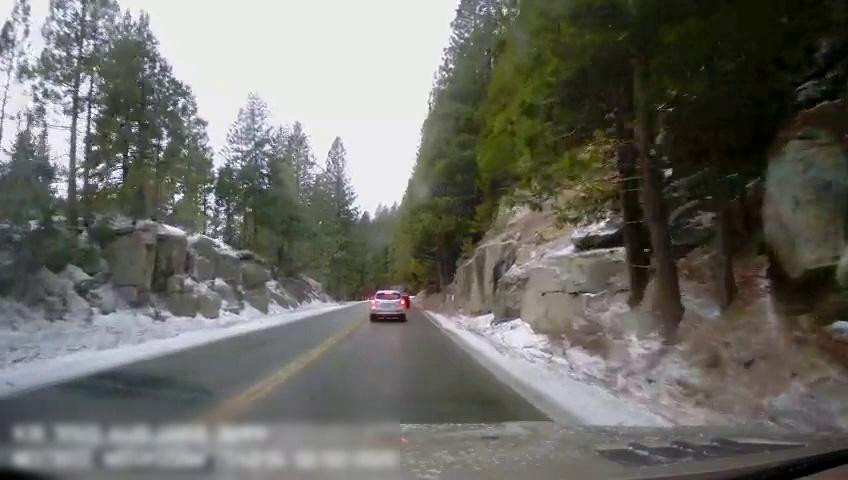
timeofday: Day
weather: Snowy
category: Drivable Space
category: Vehicles | Truck
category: Vehicles | SUV
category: Lanes | Current Lane
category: Lanes | Opposite Lane
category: Lanes | Current Lane